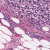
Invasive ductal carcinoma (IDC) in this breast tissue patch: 1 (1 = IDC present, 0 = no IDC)